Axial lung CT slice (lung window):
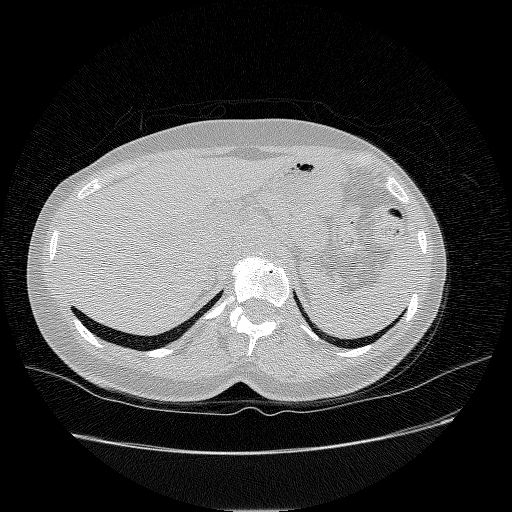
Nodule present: no